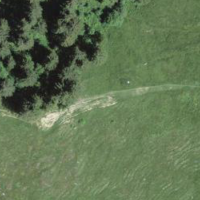
EUNIS habitat code: 25
Species observed at this site:
Stellaria graminea
Caltha palustris